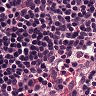
Metastatic tissue present: no